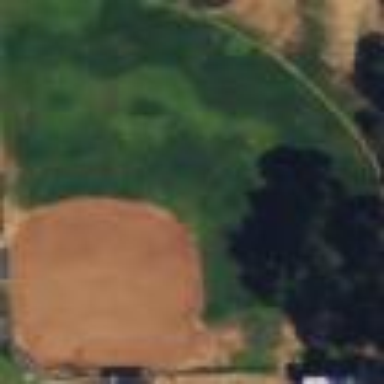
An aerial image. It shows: Baseball pitch for leisure land activities.